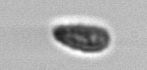
Label: Pseudochattonella_farcimen